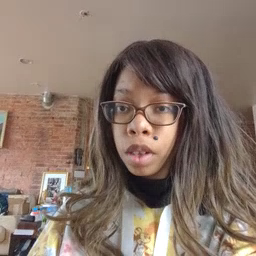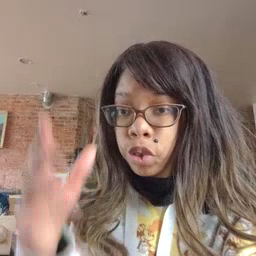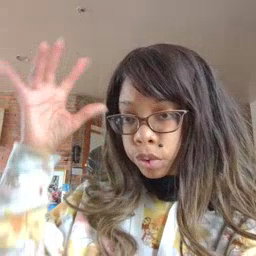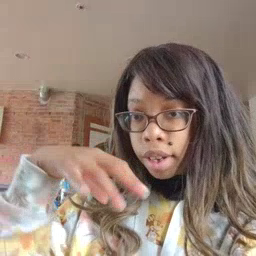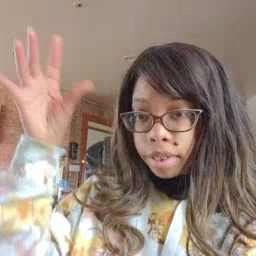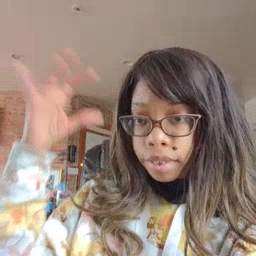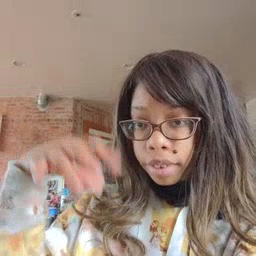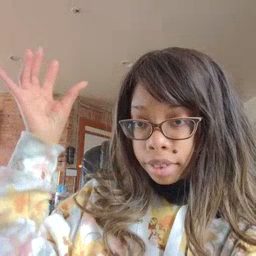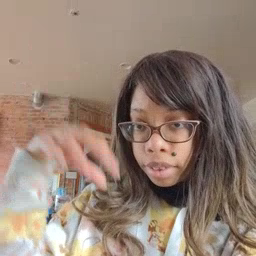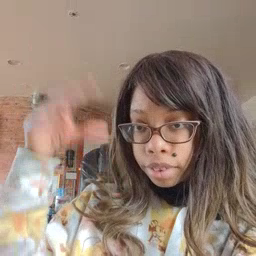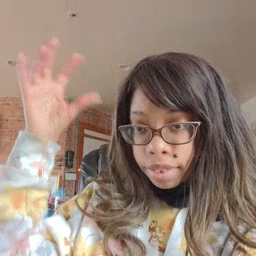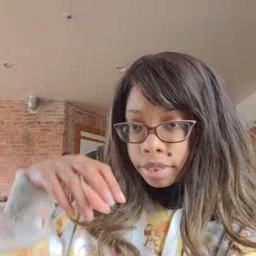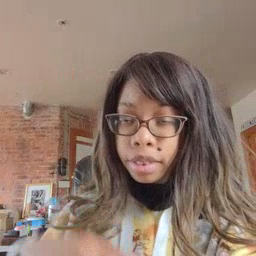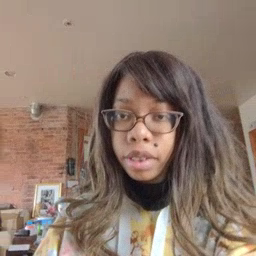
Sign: rain